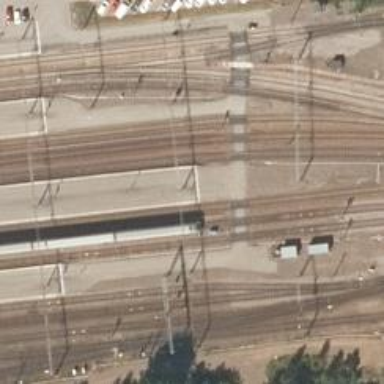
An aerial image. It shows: Crossing for the railway.